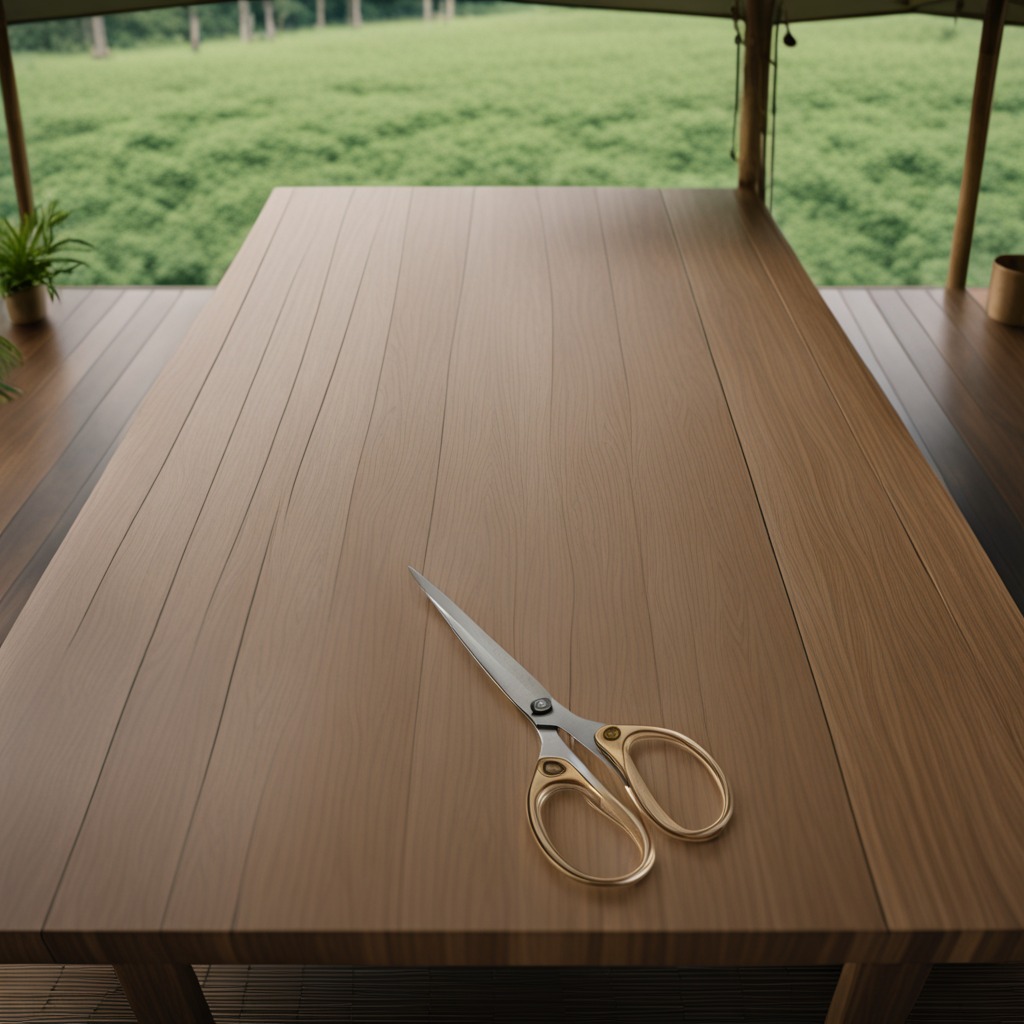
A scissor is lying on a wooden table inside a jungle field workshop tent humid ambient light worn but